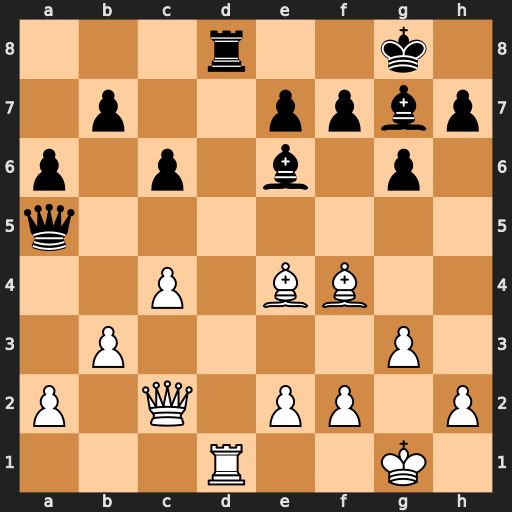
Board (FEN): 3r2k1/1p2ppbp/p1p1b1p1/q7/2P1BB2/1P4P1/P1Q1PP1P/3R2K1
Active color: w
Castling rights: -
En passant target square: -
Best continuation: b4 Rxd1+ Qxd1